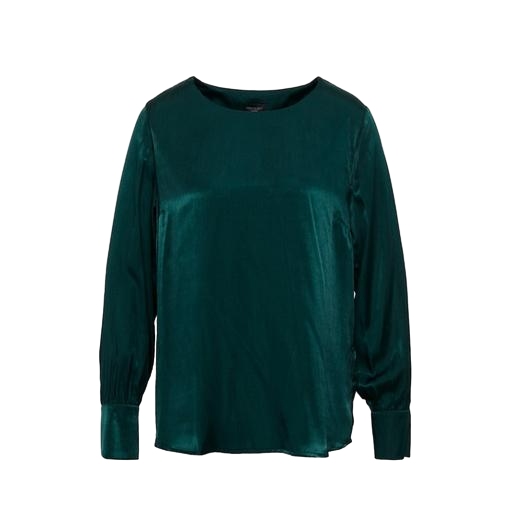
long-sleeve top, green hudson long-sleeved round neck shirt, blouse green, white background